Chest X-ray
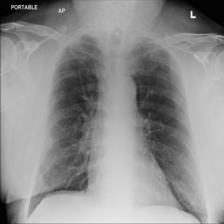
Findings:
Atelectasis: negative
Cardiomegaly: negative
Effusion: negative
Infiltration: negative
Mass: negative
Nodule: negative
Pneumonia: negative
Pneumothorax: negative
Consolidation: negative
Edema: negative
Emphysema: negative
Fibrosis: negative
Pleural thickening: negative
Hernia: negative